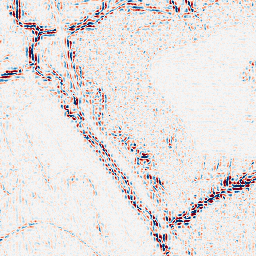
Category: wavelet
Decomposition family: wavelet_biorthogonal
Decomposition parameters: wavelet: bior3.5
level: 2
Upsampling method: cubic_mitchell
Upsampling parameters: scale: 4
Upsampling scale: 4